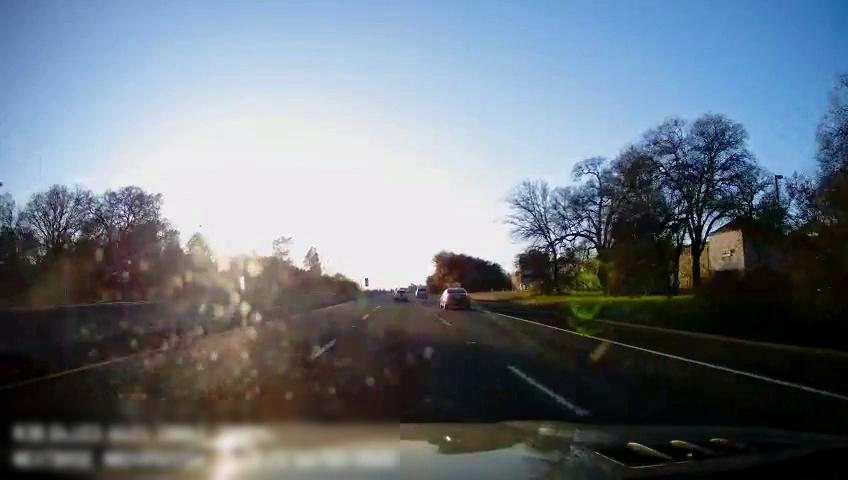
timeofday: Day
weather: Cloudy
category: Drivable Space
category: Vehicles | Car
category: Vehicles | Car
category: Vehicles | SUV
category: Lanes | Alternate Lane
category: Lanes | Current Lane
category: Lanes | Current Lane
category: Lanes | Alternate Lane